Field crop: tomato
Growth stage: 2
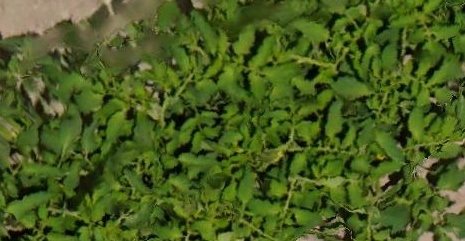
Species: tomato